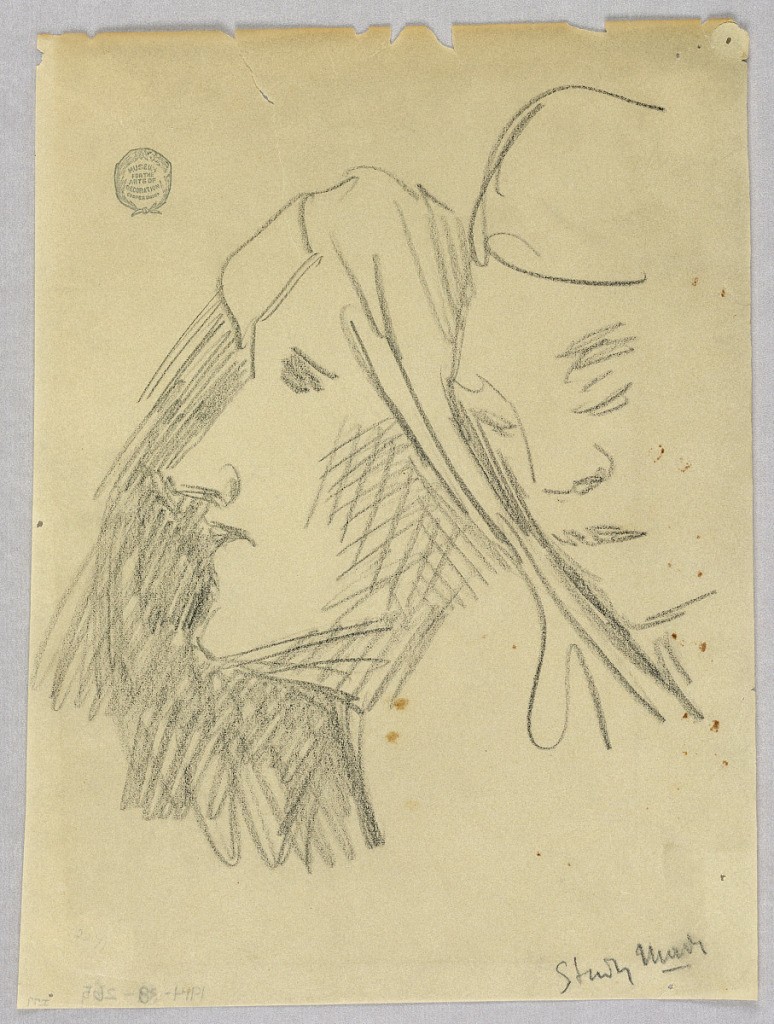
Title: Sketch of Two Heads
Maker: Francis Augustus Lathrop, American, 1849–1909
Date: ca. 1895
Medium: Black crayon on tracing paper
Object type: Drawing
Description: Center, woman's face in profile, looking toward the left. Right, woman's face looking down.